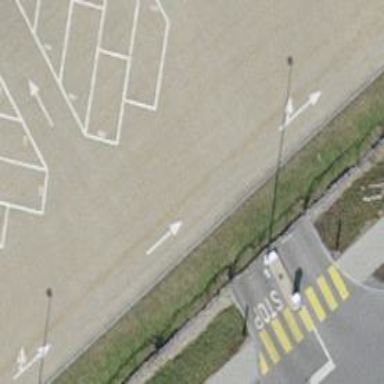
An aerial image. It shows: Parking entrance.